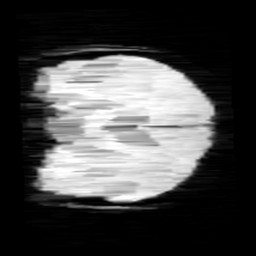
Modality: minIP
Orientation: coronal
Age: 11
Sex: female
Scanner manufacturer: siemens
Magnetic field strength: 3 T
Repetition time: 0.027 s
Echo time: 0.02 s